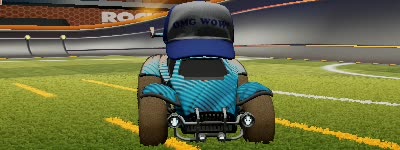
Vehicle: octane